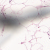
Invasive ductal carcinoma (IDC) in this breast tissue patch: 0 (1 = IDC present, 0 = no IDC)